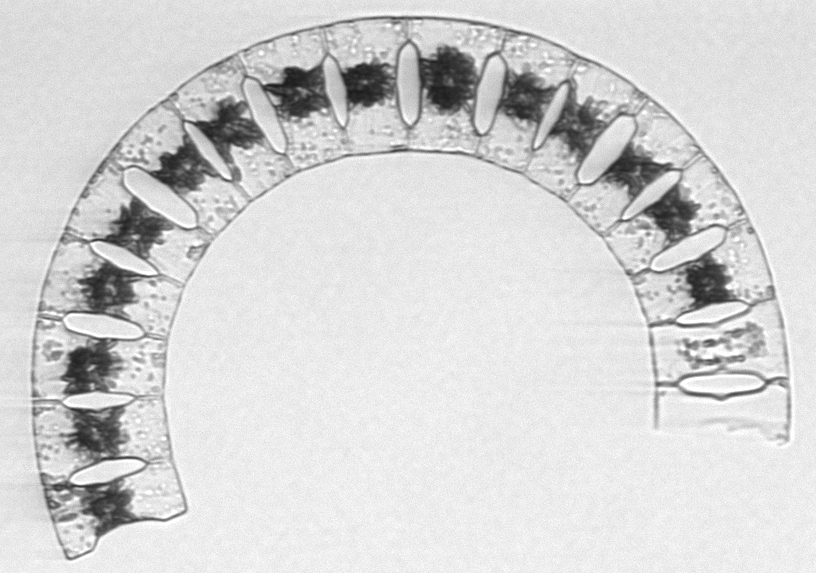
Label: Eucampia